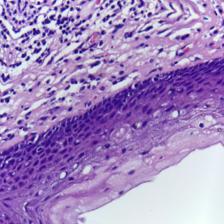
Diagnosis: Normal